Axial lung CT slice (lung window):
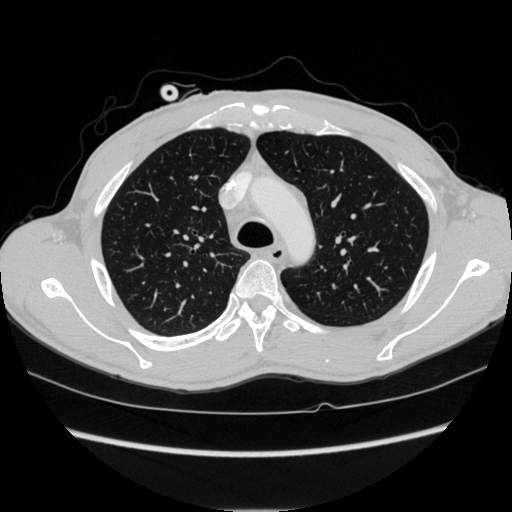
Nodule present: no